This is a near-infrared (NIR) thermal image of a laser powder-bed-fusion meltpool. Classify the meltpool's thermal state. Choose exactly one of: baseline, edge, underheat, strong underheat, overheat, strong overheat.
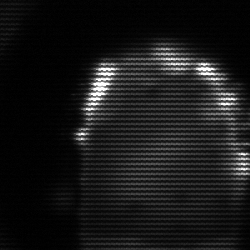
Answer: baseline